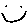
Label: smiley face